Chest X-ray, AP view. Patient: 39 years old, sex F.
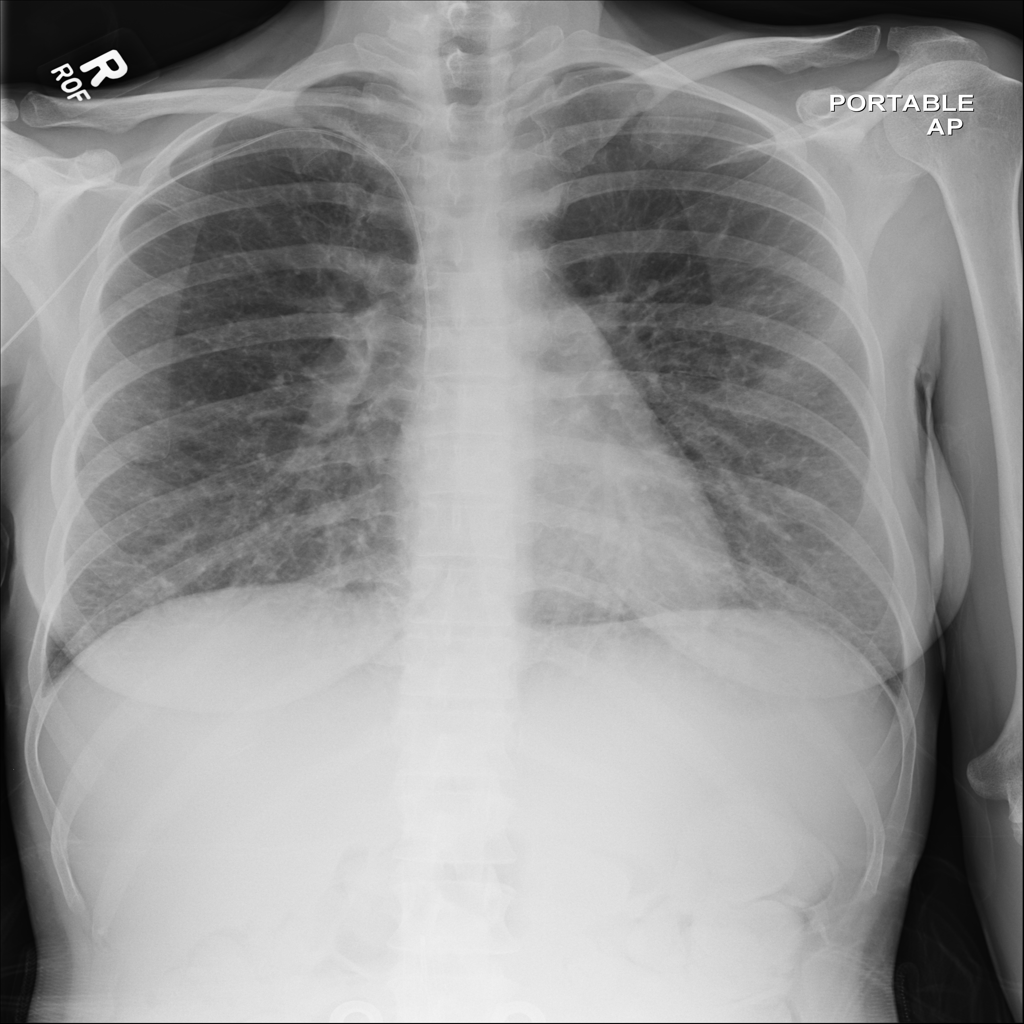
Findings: Infiltration, Nodule, Pleural_Thickening